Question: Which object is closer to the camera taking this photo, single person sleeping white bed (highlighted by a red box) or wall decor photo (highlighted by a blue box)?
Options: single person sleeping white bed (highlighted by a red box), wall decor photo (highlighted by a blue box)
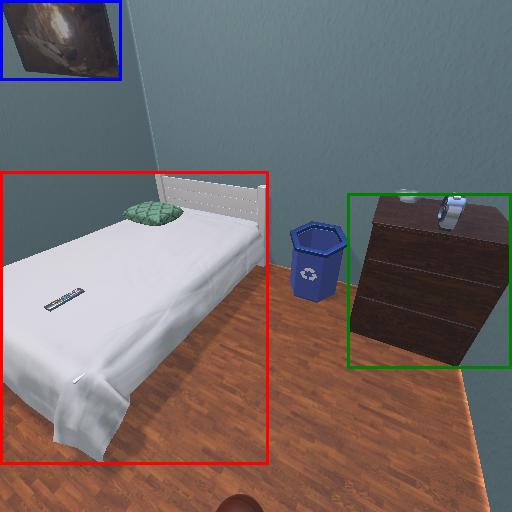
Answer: single person sleeping white bed (highlighted by a red box)